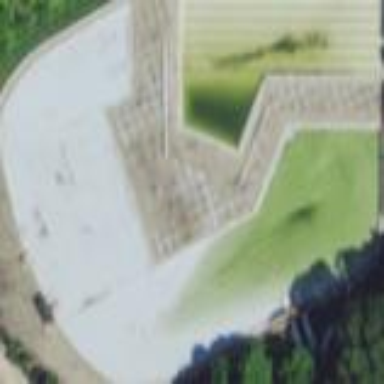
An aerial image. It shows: Swimming pool located in leisure land.